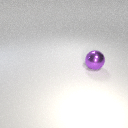
large purple metal sphere